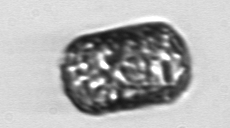
Label: Lauderia_annulata